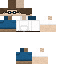
A male human skin with medium skin, wearing brown long hair dressed in a blue tshirt and blue pants, featuring a closed mouth.